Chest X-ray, AP view. Patient: 58 years old, sex F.
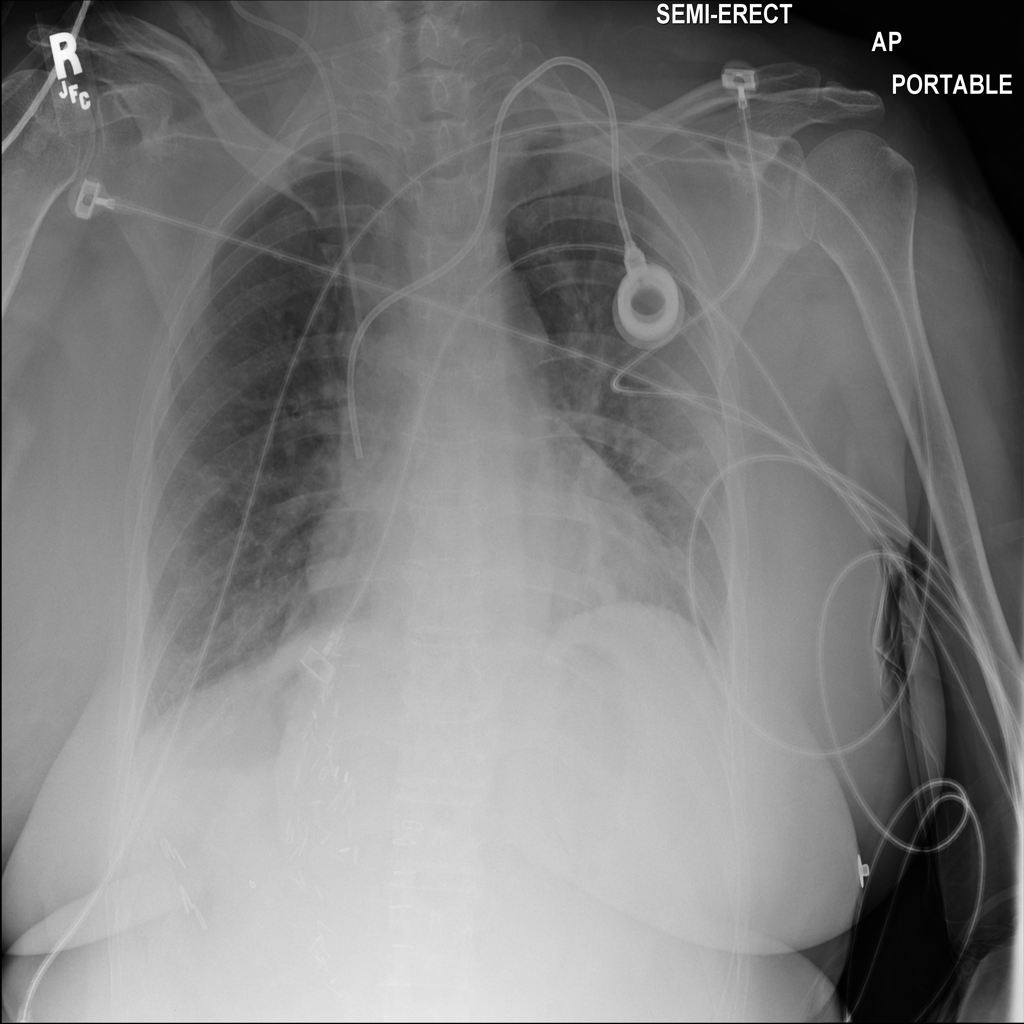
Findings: No Finding